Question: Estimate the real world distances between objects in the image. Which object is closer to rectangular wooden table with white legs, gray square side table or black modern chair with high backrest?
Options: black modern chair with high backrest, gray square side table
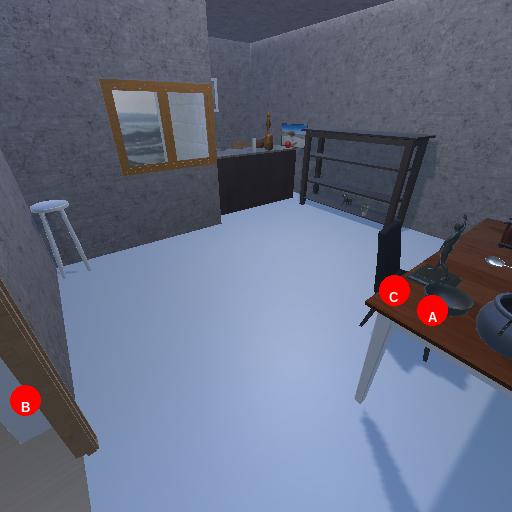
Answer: black modern chair with high backrest